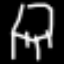
Label: chair